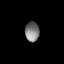
Tissue: lung
Cell type: Endothelial cells
Senescence score: 0.6194
Nuclear area (px): 280
Mean DAPI intensity: 122.389